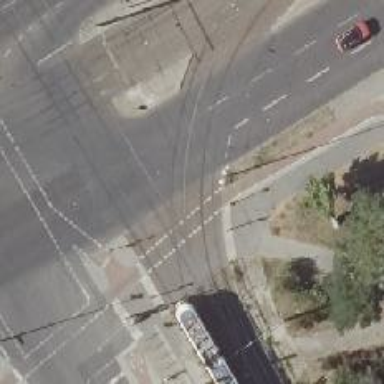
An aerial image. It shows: Tram crossing on the railway.